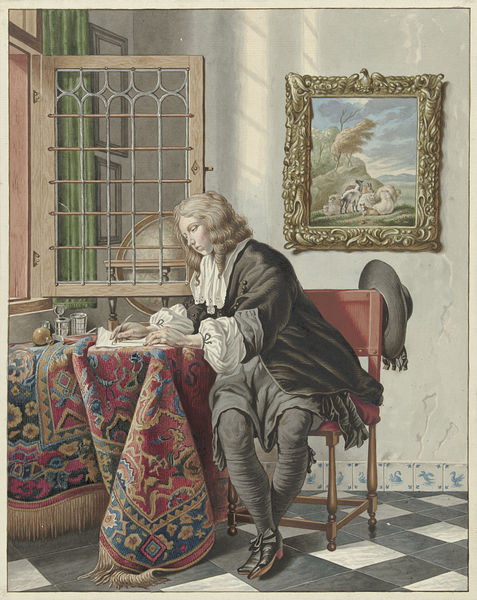
Titel: Schrijvende jongeman aan een venster
Künstler: Jan Stolker
Standort: Amsterdam
Institution: Rijksmuseum
Schlagwörter: blau, feder, gemälde, mann, grün, sitzen, braun, fenster, grau, hintergrund, hut, schwarz, stuhl, tisch, weiss, zimmer, rot, malerei, muster, teppich, hemd, wand, kragen, bild, tischdecke, vorhang, boden, haare, sitzend, perücke, papier, poet, junge, karos, offen, knabe, orientalisch, fliesen, literat, manschetten, kacheln, bildniss, gut, brief, schreiben, geöffnet, globus, fenser, schreibend, wallend, gemädle, wallendes haar, sithen, briefeschreiber, sturhl